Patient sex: M
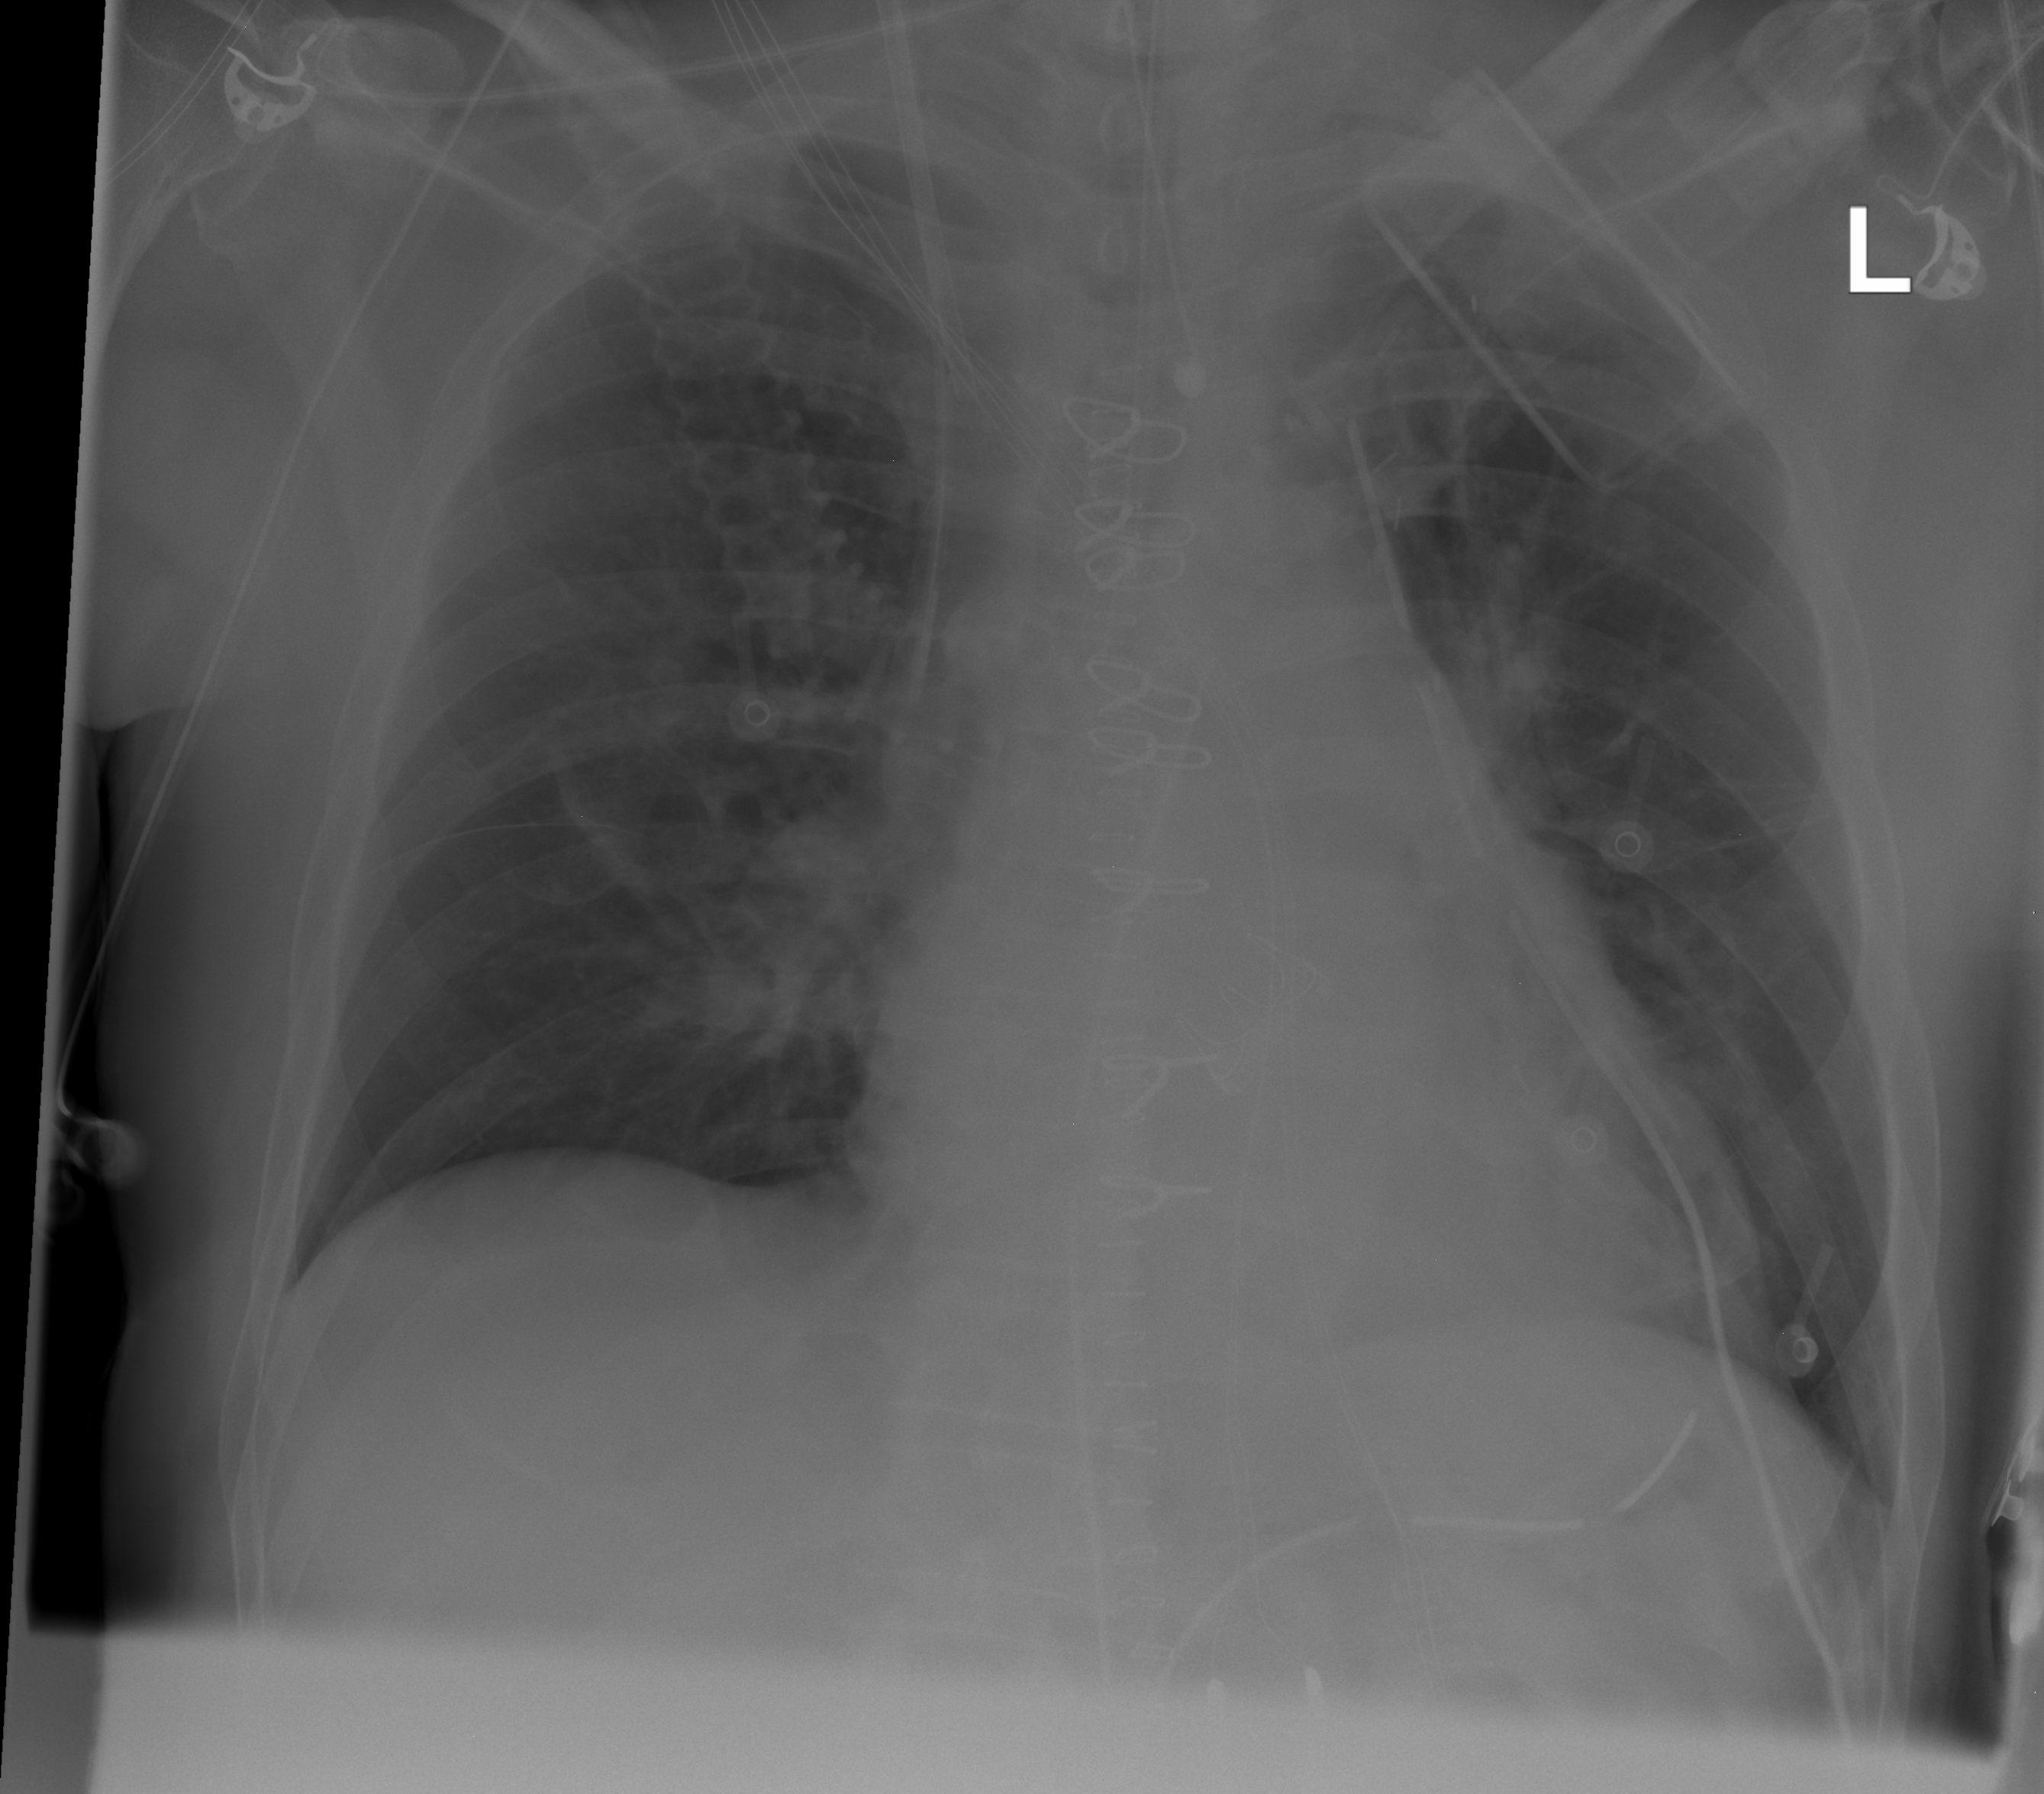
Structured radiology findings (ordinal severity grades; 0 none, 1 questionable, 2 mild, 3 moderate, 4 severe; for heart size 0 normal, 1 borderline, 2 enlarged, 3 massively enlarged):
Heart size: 0
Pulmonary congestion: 2
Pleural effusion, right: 0
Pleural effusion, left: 0
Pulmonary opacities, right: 0
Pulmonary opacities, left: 0
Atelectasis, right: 2
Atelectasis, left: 2